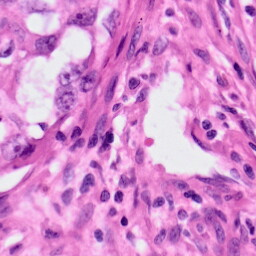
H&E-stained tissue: Lung